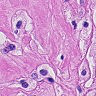
Metastatic tissue present: yes